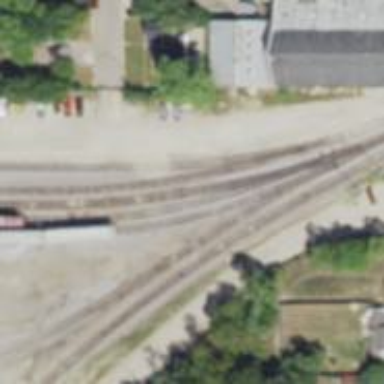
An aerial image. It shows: Railway yard used for servicing trains.